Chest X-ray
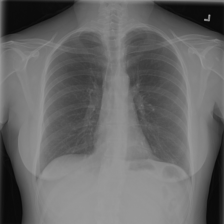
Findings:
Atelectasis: negative
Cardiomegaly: negative
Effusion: negative
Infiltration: negative
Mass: negative
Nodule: negative
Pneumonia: negative
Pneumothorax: negative
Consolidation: negative
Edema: negative
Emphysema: negative
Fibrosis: negative
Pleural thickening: negative
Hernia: negative